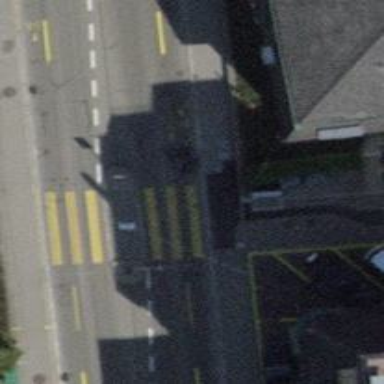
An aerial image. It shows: Unmarked crossing on the road.